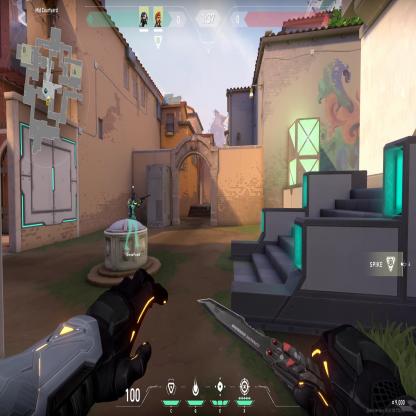
Label: teammate